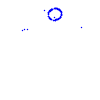
Particle: proton